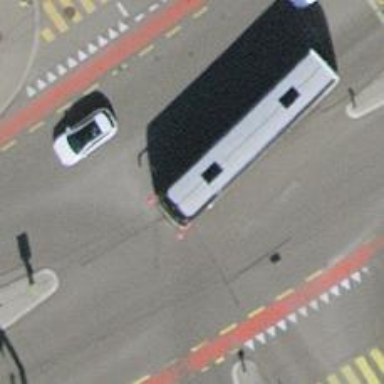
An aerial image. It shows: Road with traffic signals.